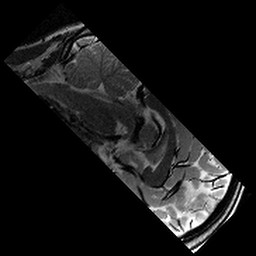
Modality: T2w
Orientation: sagittal
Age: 10
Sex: male
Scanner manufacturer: siemens
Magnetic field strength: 3 T
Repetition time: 9.23 s
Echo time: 0.067 s